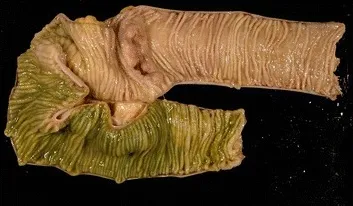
Macroscopic findings of the resected small intestine indicated a type 2 tumor, which perforated and developed a mesenteric abscess.
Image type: pathology (methylene_blue)